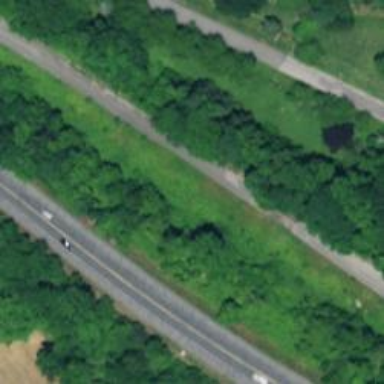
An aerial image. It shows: Footway along the road.